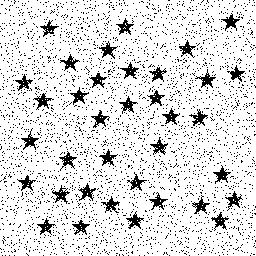
Squares: 0
Triangles: 0
Stars: 36
Total shapes: 36